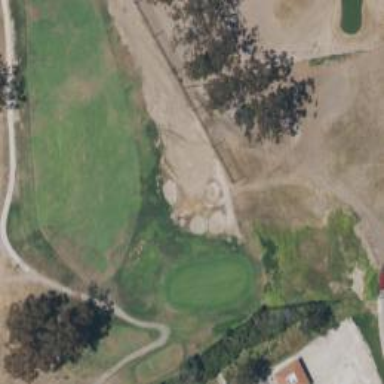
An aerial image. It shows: Rough grassy area used for golf.